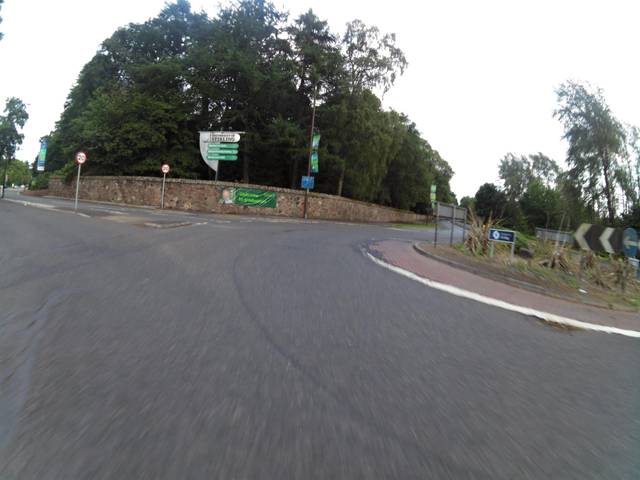
Region: United Kingdom
Coordinates: 56.148, -3.929